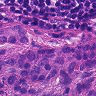
Metastatic tissue present: yes